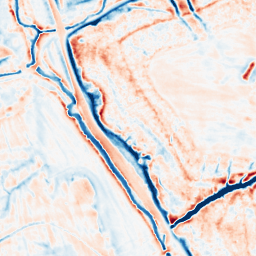
Category: multiscale
Decomposition family: dog_multiscale
Decomposition parameters: sigma_ratio: 2
n_scales: 3
base_sigma: 0.5
Upsampling method: cubic_mitchell
Upsampling parameters: scale: 2
Upsampling scale: 2